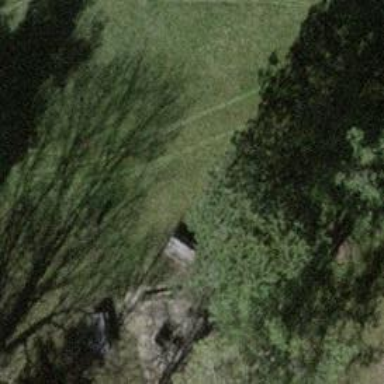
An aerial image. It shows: Picnic table located in leisure land area.